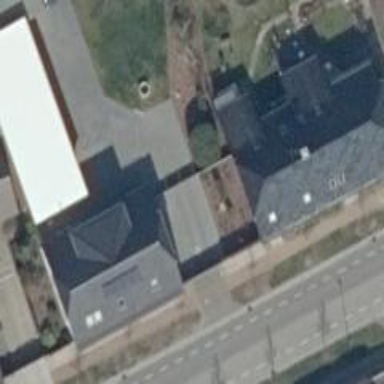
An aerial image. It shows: Residential building.